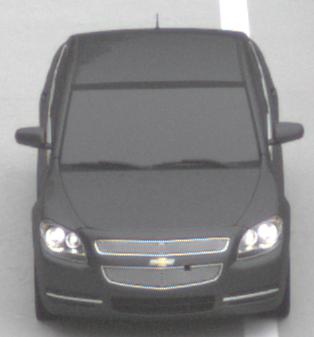
Make: Chevrolet
Model: Malibu 2.4
Detailed model: Malibu
Model produced from: 2012/07
Model produced until: 2014/08
Doors: 4
Color: gray
Road condition: dry road
Daytime: midday
Contrast: low contrast